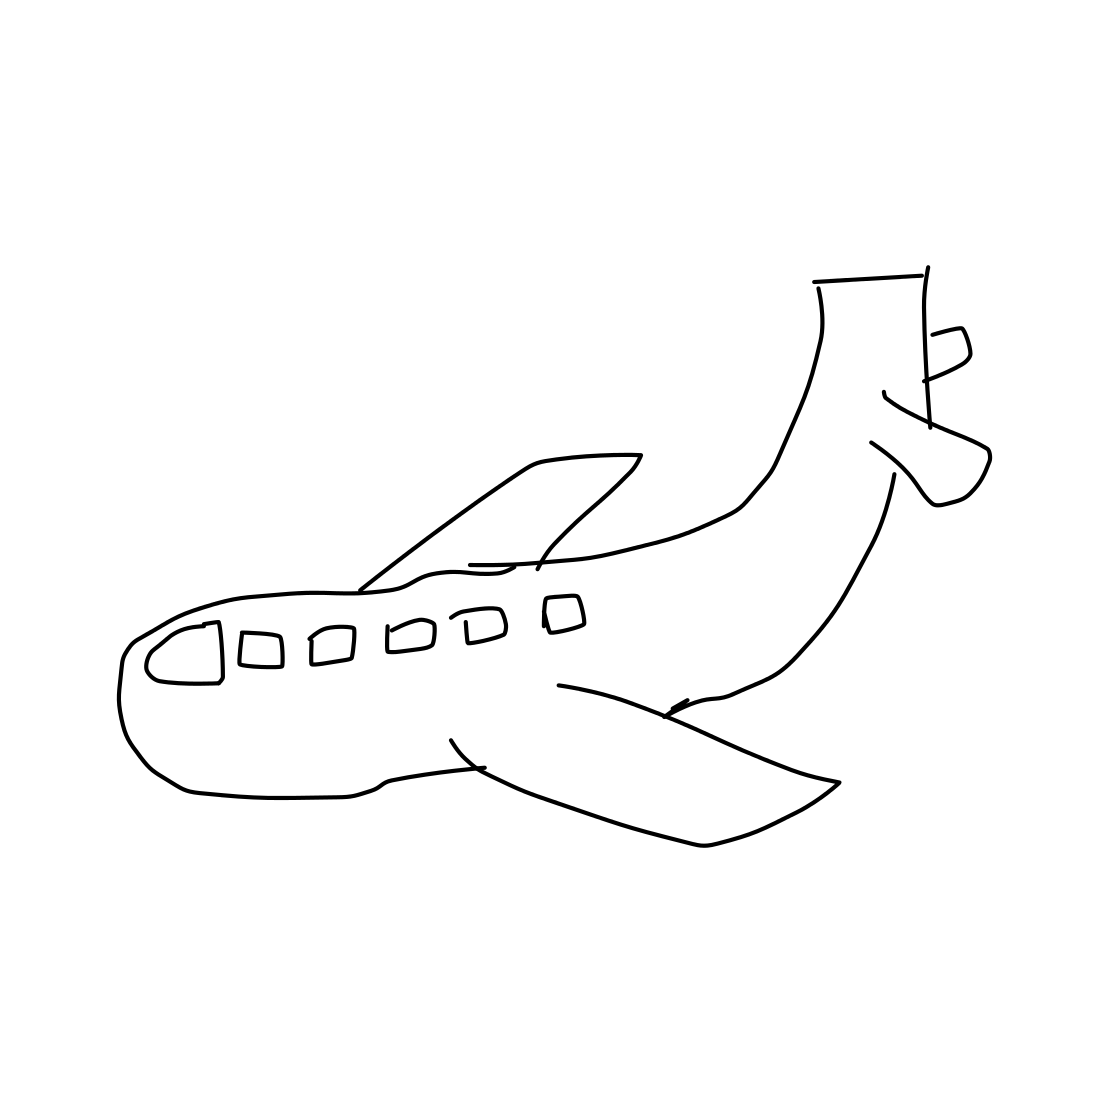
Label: airplane